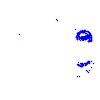
Particle: electron